Question: I had using TestFlight SDK 2.0 before,After that I had download TestFlight SDK 2.2.1 and replace the all files, integrated in my App.And removes the old files also.
But I'm facing a problem while uploading latest build to TestFlight.
Still The SDK is showing 2.0 and deprecated.
Please suggest me to resolve this.
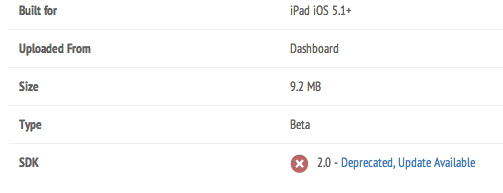
Answer: The odds are pretty good the old one is still around somewhere in your project.
Once trick that I've used before to find out if something is still in the project somewhere is to open the project file with a text editor. (BareBones Softeware's BBEdit is great, but their freeware Text Wrangler will also work just fine for this.)
Once it is open just search for the "bad" file and search the entire project. You might find it there and that will help you track it down. You can this file but be careful, it is XML and it had better still be valid XML when you save it.